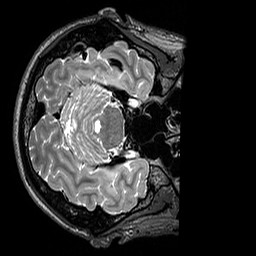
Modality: T2w
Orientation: axial
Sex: male
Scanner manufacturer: siemens
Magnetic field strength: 3 T
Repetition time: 3.2 s
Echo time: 0.409 s